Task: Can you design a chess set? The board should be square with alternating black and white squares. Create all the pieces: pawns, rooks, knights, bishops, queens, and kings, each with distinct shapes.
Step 4:
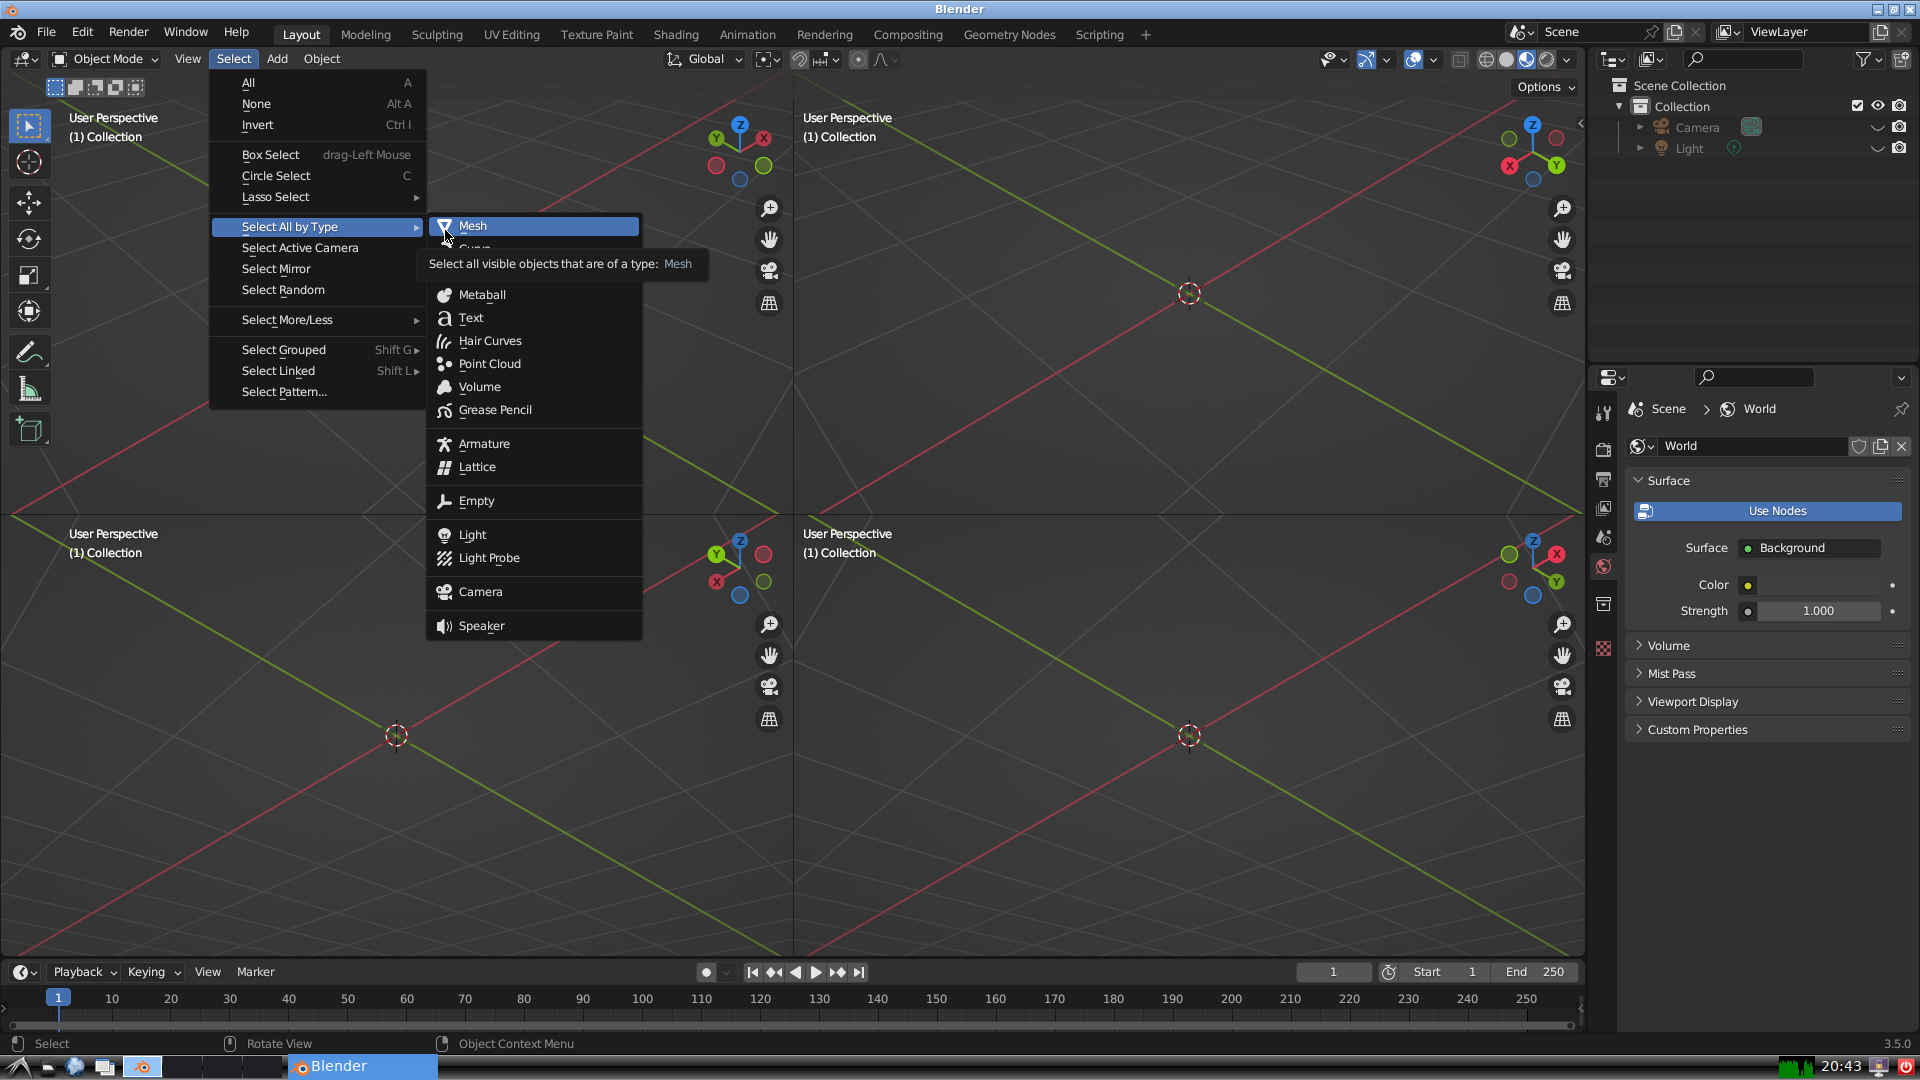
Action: click: no